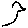
Label: bird